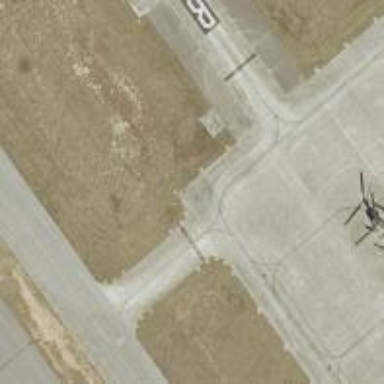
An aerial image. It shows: Image of taxiway at airport.